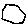
Label: hexagon